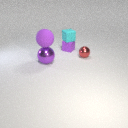
large purple rubber sphere above large purple metal sphere